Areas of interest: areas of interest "Traffic and Vehicle Management"
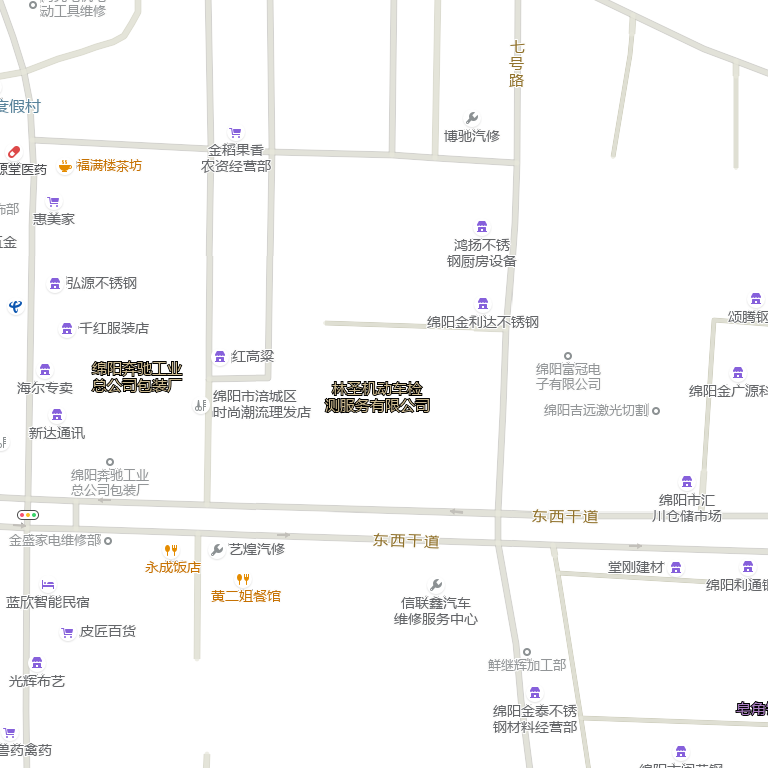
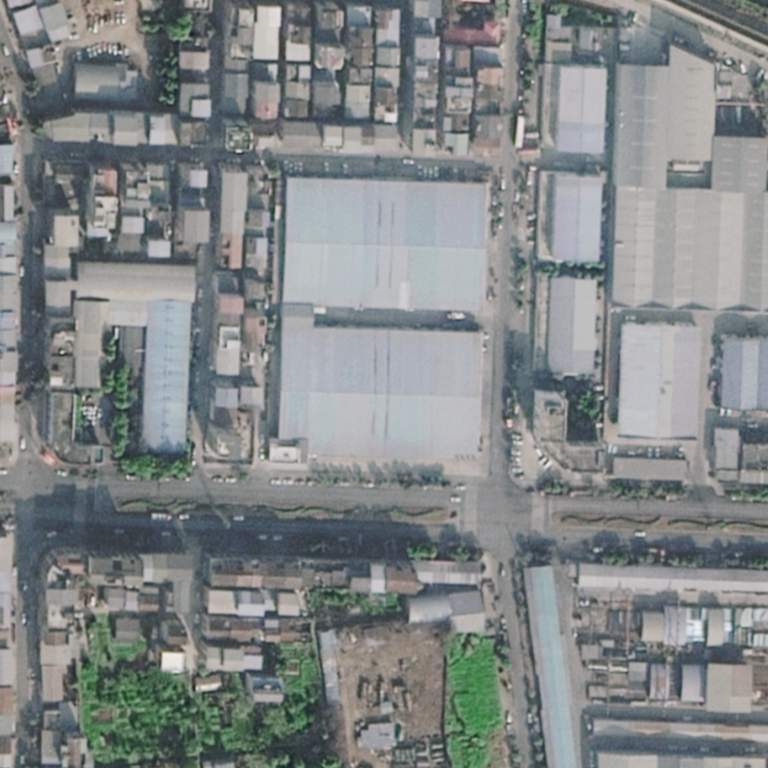